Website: lowes
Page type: delivery-shipping
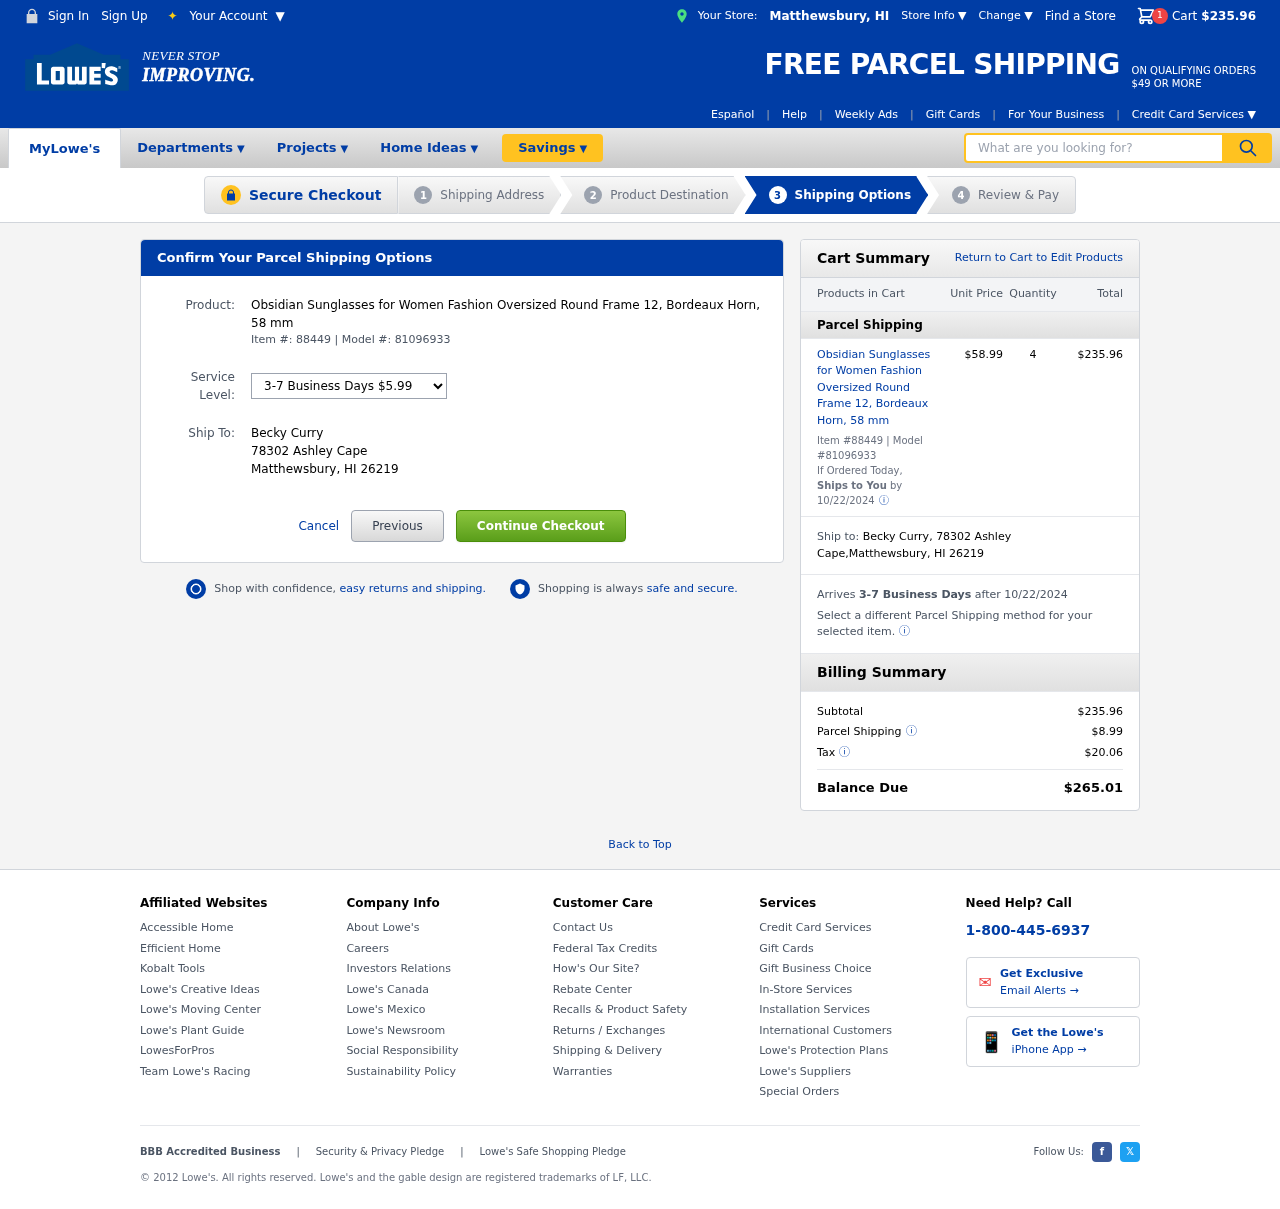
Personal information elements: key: PII_CITY
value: Matthewsbury
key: PII_FULLNAME
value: Becky Curry
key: PII_POSTCODE
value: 26219
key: PII_STATE_ABBR
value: HI
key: PII_STREET
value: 78302 Ashley Cape
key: PII_FULLNAME2
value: Becky Curry
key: PII_STREET2
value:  78302 Ashley Cape
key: PII_CITY2
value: Matthewsbury
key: PII_STATE_ABBR2
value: HI
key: PII_POSTCODE2
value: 26219
Product elements: key: PRODUCT1_NAME
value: Obsidian Sunglasses for Women Fashion Oversized Round Frame 12, Bordeaux Horn, 58 mm
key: PRODUCT1_PRICE
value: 58.99
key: PRODUCT1_QUANTITY
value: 4
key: PRODUCT1_ITEM_NUMBER
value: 88449
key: PRODUCT1_MODEL_NUMBER
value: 81096933
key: PRODUCT1_NAME2
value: Obsidian Sunglasses for Women Fashion Oversized Round Frame 12, Bordeaux Horn, 58 mm
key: PRODUCT1_ITEM_NUMBER2
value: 88449
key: PRODUCT1_MODEL_NUMBER2
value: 81096933
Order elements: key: ORDER_SUBTOTAL
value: $235.96
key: ORDER_DELIVERY_DATE
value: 10/22/2024
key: ORDER_ITEM_TOTAL
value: $235.96
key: ORDER_DELIVERY_DATE2
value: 10/22/2024
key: ORDER_SHIPPING_COST
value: $8.99
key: ORDER_TAX
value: $20.06
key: ORDER_TOTAL
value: $265.01
Search elements: key: HEADER_SEARCH
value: What are you looking for?